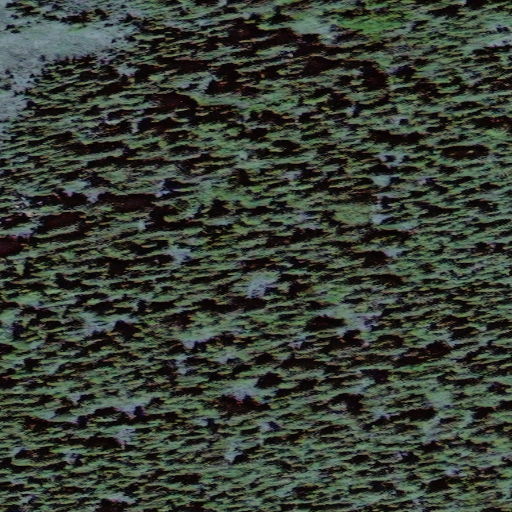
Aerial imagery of gap in Alaska named Endicott Gap containing only unknown